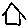
Label: house